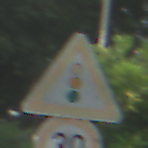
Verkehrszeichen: Lichtzeichenanlage
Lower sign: Geschwindigkeit30
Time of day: MorningAfternoon
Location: Outdoor (Urban)
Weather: PartlyCloudy
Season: NotSpecified
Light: Natural